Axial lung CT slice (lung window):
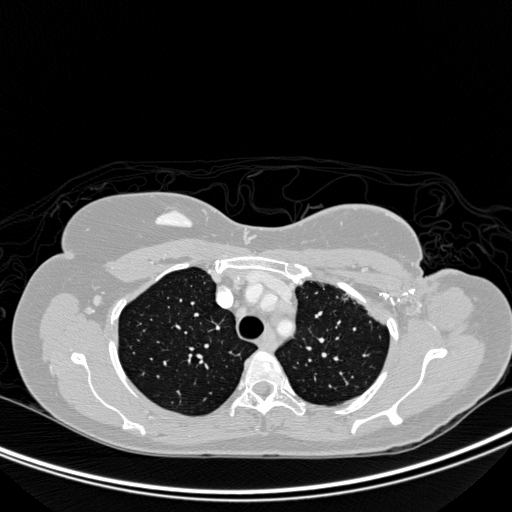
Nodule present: no